Interaction volume radius: 10 \u00c5
Interaction volume height: 20 \u00c5
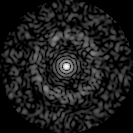
Disorder parameter: 0.8467